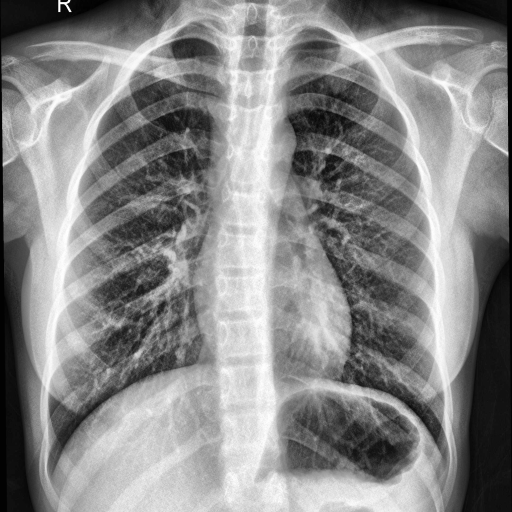
Finding: NORMAL